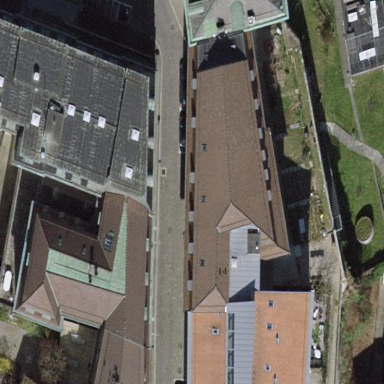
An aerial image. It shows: Building with apartments featuring unique double saltbox roof shape.